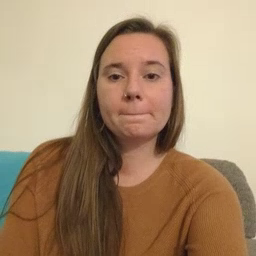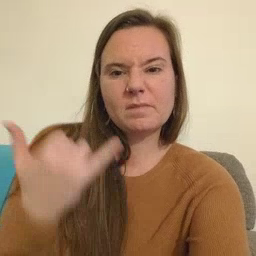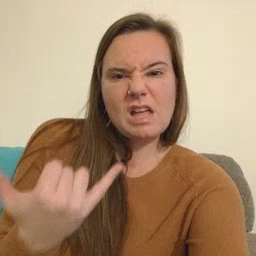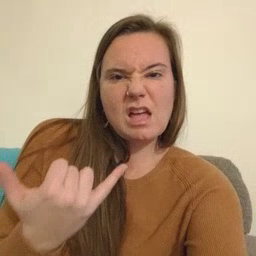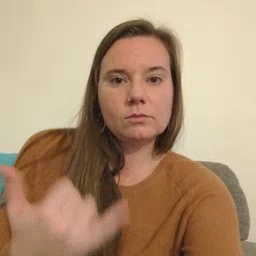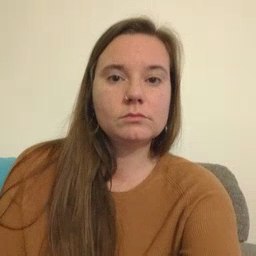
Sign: now